Question: I have one class which contains two more classes like hierarchy. When I'm displaying in Telerik RadGrid it should display like, when we click on first class row then it should display two rows of related classes as in below figure. Could help me to do this..?

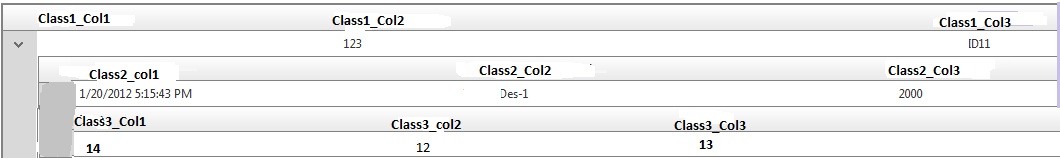
Answer: As I answered your previous post, I just took my other answer and modified it to do what you are looking for. The following is the addition of a class that stores hobby info. I then added the needed structure and relations (the different colored squares denote the different classes):

'''
protected void Page_Load(object sender, EventArgs e)
{
}
protected void RadGrid1_Init(object sender, EventArgs e)
{
DefineGridStructure();
}
private void DefineGridStructure()
{
RadGrid1.MasterTableView.DataKeyNames = new string[] { "EmpId" };
RadGrid1.Width = Unit.Percentage(98);
RadGrid1.PageSize = 5;
RadGrid1.AllowPaging = true;
RadGrid1.AllowSorting = true;
RadGrid1.PagerStyle.Mode = GridPagerMode.NextPrevAndNumeric;
RadGrid1.AutoGenerateColumns = false;
RadGrid1.ShowStatusBar = true;
RadGrid1.MasterTableView.PageSize = 5;
//Add columns
GridBoundColumn boundColumn;
boundColumn = new GridBoundColumn();
boundColumn.DataField = "EmpId";
boundColumn.HeaderText = "EmpId";
RadGrid1.MasterTableView.Columns.Add(boundColumn);
boundColumn = new GridBoundColumn();
boundColumn.DataField = "Name";
boundColumn.HeaderText = "Name";
RadGrid1.MasterTableView.Columns.Add(boundColumn);
boundColumn = new GridBoundColumn();
boundColumn.DataField = "Age";
boundColumn.HeaderText = "Age";
RadGrid1.MasterTableView.Columns.Add(boundColumn);
//Detail table - Orders (II in hierarchy level)
GridTableView tableViewOrders = new GridTableView(RadGrid1);
tableViewOrders.Width = Unit.Percentage(100);
tableViewOrders.DataKeyNames = new string[] { "EmpId" };
GridRelationFields relationFields = new GridRelationFields();
relationFields.MasterKeyField = "EmpId";
relationFields.DetailKeyField = "EmpId";
tableViewOrders.ParentTableRelation.Add(relationFields);
RadGrid1.MasterTableView.DetailTables.Add(tableViewOrders);
//Add columns
boundColumn = new GridBoundColumn();
boundColumn.DataField = "Street";
boundColumn.HeaderText = "Street";
tableViewOrders.Columns.Add(boundColumn);
boundColumn = new GridBoundColumn();
boundColumn.DataField = "City";
boundColumn.HeaderText = "City";
tableViewOrders.Columns.Add(boundColumn);
boundColumn = new GridBoundColumn();
boundColumn.DataField = "Zip";
boundColumn.HeaderText = "Zip";
tableViewOrders.Columns.Add(boundColumn);
//New Detail Table #2 - adds in a another class that stores data
GridTableView tableViewOrders2 = new GridTableView(RadGrid1);
tableViewOrders2.Width = Unit.Percentage(100);
tableViewOrders2.DataKeyNames = new string[] { "EmpId" };
GridRelationFields relationFields2 = new GridRelationFields();
relationFields2.MasterKeyField = "EmpId";
relationFields2.DetailKeyField = "EmpId";
tableViewOrders2.ParentTableRelation.Add(relationFields2);
RadGrid1.MasterTableView.DetailTables.Add(tableViewOrders2);
//Add columns
boundColumn = new GridBoundColumn();
boundColumn.DataField = "HobbyName";
boundColumn.HeaderText = "HobbyName";
tableViewOrders2.Columns.Add(boundColumn);
}
protected void RadGrid1_NeedDataSource(object sender, GridNeedDataSourceEventArgs e)
{
List<Employee> empList = GetEmployeeDetails();
DataSet dataset = new DataSet("DataSet");
System.Data.DataTable dt1 = new System.Data.DataTable();
dt1.TableName = "Employee";
dt1.Columns.Add("EmpId");
dt1.Columns.Add("Name");
dt1.Columns.Add("Age");
dataset.Tables.Add(dt1);
System.Data.DataTable dt2 = new System.Data.DataTable();
dt2.TableName = "Address";
dt2.Columns.Add("EmpId");
dt2.Columns.Add("Street");
dt2.Columns.Add("City");
dt2.Columns.Add("Zip");
dataset.Tables.Add(dt2);
//New datatable that stores the new classes' data
DataTable dt3 = new DataTable();
dt3.TableName = "Hobby";
dt3.Columns.Add("EmpId");
dt3.Columns.Add("HobbyName");
dataset.Tables.Add(dt3);
foreach (Employee emp in empList)
{
dt1.Rows.Add(new object[] { emp.EmpId, emp.Name, emp.Age });
foreach (Address add in emp.Address)
{
dt2.Rows.Add(new object[] { emp.EmpId, add.Street, add.City, add.Zip });
}
//New data add loop
foreach (Hobby hob in emp.Hobby)
{
dt3.Rows.Add(new object[] { emp.EmpId, hob.HobbyName });
}
}
RadGrid1.MasterTableView.DataSource = dataset.Tables["Employee"];
RadGrid1.MasterTableView.DetailTables[0].DataSource = dataset.Tables["Address"];
//Add the new table to the grid
RadGrid1.MasterTableView.DetailTables[1].DataSource = dataset.Tables["Hobby"];
}
private List<Employee> GetEmployeeDetails()
{
List<Employee> myEmployees = new List<Employee>();
Employee Steve = new Employee()
{
Address = new List<Address>() { new Address { City = "op", Street = "thatstreet", Zip = 23312 } },
Hobby = new List<Hobby>() { new Hobby() { HobbyName = "Skating" } },
Age = 23,
EmpId = "Emp1",
Name = "SteveIsTheName"
};
Employee Carol = new Employee()
{
Address = new List<Address>() {
new Address { City = "op2", Street = "thatstreet2", Zip = 23313 },
new Address { City = "op3", Street = "thatstreet3", Zip = 23314 }},
Hobby = new List<Hobby>() { new Hobby() { HobbyName = "Fishing" } },
Age = 24,
EmpId = "Emp2",
Name = "CarolIsTheName"
};
myEmployees.Add(Steve);
myEmployees.Add(Carol);
return myEmployees;
}
}
class Employee
{
public List<Address> Address { get; set; }
public List<Hobby> Hobby { get; set; }
public int Age { get; set; }
public string Name { get; set; }
public string EmpId { get; set; }
}
class Address
{
public string Street { get; set; }
public string City { get; set; }
public int Zip { get; set; }
}
class Hobby
{
public string HobbyName { get; set; }
}
'''